Brain MRI, t2w sequence, axial 2D slice.
Patient: age 26, sex F, weight 90 kg, height 1.9 m
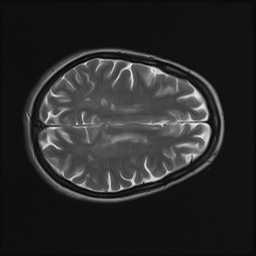